Question: I'm trying to combine the WCF Routing Service with Discovery but it seems that they can't work together. This is my scenario:
A request from the client comes in at the routing service. I want the routing service to use discovery to find the correct endpoint and send the incoming message to the found endpoint. However the routing service sends a <URL> namespace to the discovery service and therefore the discovery service can not find a service by that namespace because it expects the namespace of the incoming message on the router service.
I know that I configured the discovery service correctly because it can resolve the endpoint if I use the discovery configuration on the client side. However discovery on the client side is not possible in my production scenario. Also the router service works if I do not use discovery to resolve the endpoint.
This is my routing and discovery configuration:
'''
<routing>
<filters>
<filter name="GreetingsFilter" filterType="EndpointName" filterData="GreetingsRoutingEndpoint"/>
</filters>
<filterTables>
<filterTable name="DefaultTable">
<add filterName="GreetingsFilter" endpointName="GreetingsDiscoveryEndpoint"/>
</filterTable>
</filterTables>
</routing>
<client>
<endpoint behaviorConfiguration="LoggingBehavior" binding="basicHttpBinding"
contract="*" name="GreetingsDiscoveryEndpoint"
kind="dynamicEndpoint" endpointConfiguration="dynamicEndpointConfiguration" />
</client>
<standardEndpoints>
<dynamicEndpoint>
<standardEndpoint name="dynamicEndpointConfiguration">
<discoveryClientSettings>
<endpoint address="http://server/DiscoveryProxy.svc" behaviorConfiguration="DiscoveryEndpointBehavior" binding="wsHttpBinding" bindingConfiguration="NoSecurityBinding" name="DiscoveryEndpoint" kind="discoveryEndpoint" endpointConfiguration="managedDiscoveryEndpointConfiguration"/>
</discoveryClientSettings>
</standardEndpoint>
</dynamicEndpoint>
<discoveryEndpoint>
<standardEndpoint name="managedDiscoveryEndpointConfiguration" discoveryVersion="WSDiscovery11" discoveryMode="Managed"/>
</discoveryEndpoint>
</standardEndpoints>
'''
And here is a fiddler picture that shows what is being send to the discovery service. (notice the <URL>:

Can somebody advice me if my scenario is possible and how?
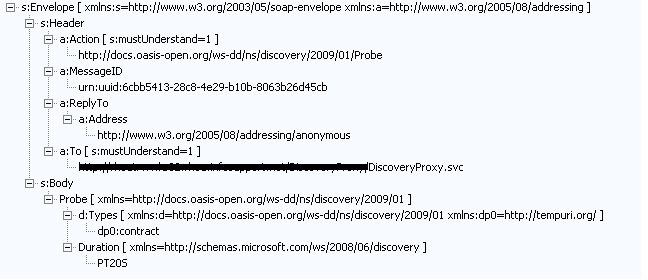
Answer: I found the solution. I had to specify search criteria in the discoveryClientSettings element. Here I could explicitly say which types I'm looking for. My standardEndpoints config now looks like the following:
'''
<standardEndpoints>
<dynamicEndpoint>
<standardEndpoint name="dynamicEndpointConfiguration">
<discoveryClientSettings>
<endpoint address="http://server/DiscoveryProxy.svc" behaviorConfiguration="DiscoveryEndpointBehavior" binding="wsHttpBinding" bindingConfiguration="NoSecurityBinding" name="DiscoveryEndpoint" kind="discoveryEndpoint" endpointConfiguration="managedDiscoveryEndpointConfiguration" />
<findCriteria>
<types>
<add name="IGreetingService" namespace="urn:poc:igreetingservice:v1"/>
</types>
</findCriteria>
</discoveryClientSettings>
</standardEndpoint>
</dynamicEndpoint>
<discoveryEndpoint>
<standardEndpoint name="managedDiscoveryEndpointConfiguration" discoveryVersion="WSDiscovery11" discoveryMode="Managed"/>
</discoveryEndpoint>
</standardEndpoints>
'''